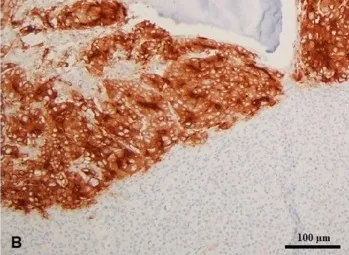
Prostatic specific membrane antigen expression in prostate adenocarcinoma (left), and ,negative in multiple myeloma (right).
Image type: pathology (immunostaining)